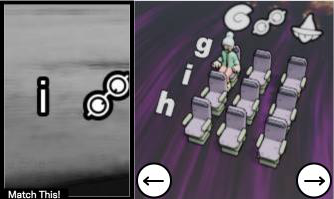
Task: seats
Answer: no